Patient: sex M, age 63
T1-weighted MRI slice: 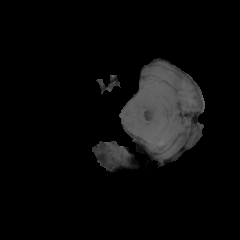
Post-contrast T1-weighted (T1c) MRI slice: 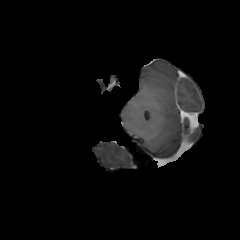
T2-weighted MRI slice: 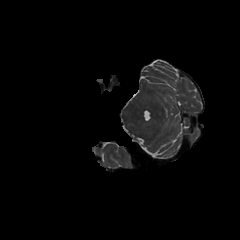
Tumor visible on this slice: no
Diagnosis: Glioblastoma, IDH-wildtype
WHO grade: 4